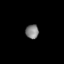
Tissue: skin
Cell type: Endothelial cells
Senescence score: 0.6871
Nuclear area (px): 182
Mean DAPI intensity: 128.478